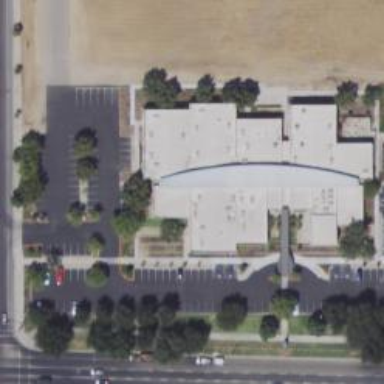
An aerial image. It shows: Healthcare clinic is depicted in the image.